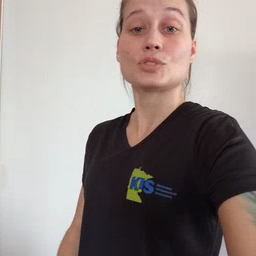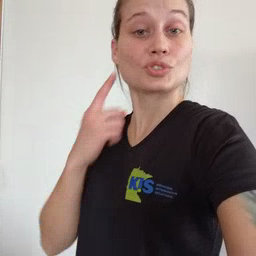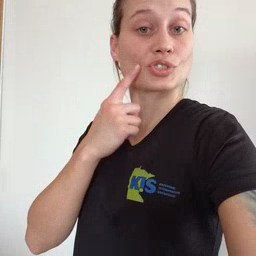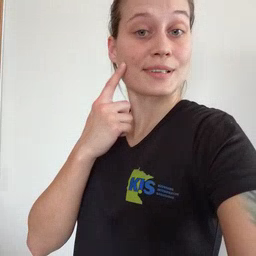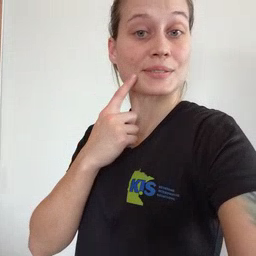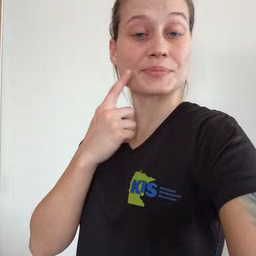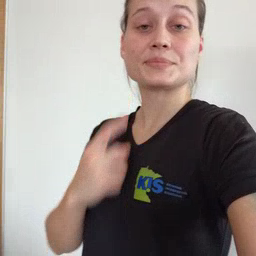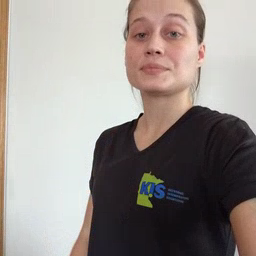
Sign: cheek